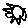
Label: sun